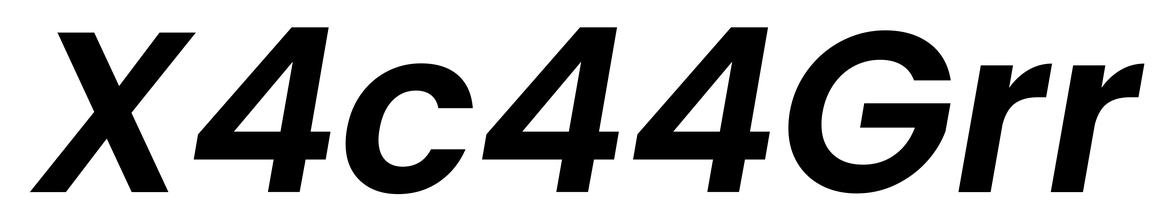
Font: Poppins-SemiBoldItalic